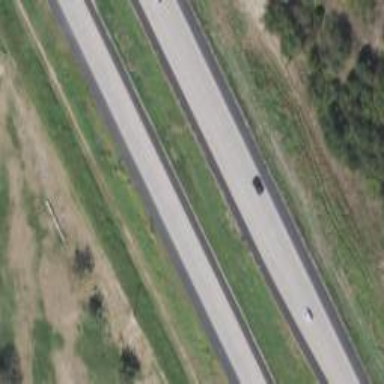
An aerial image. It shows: This image shows trunk highway that functions as expressway.